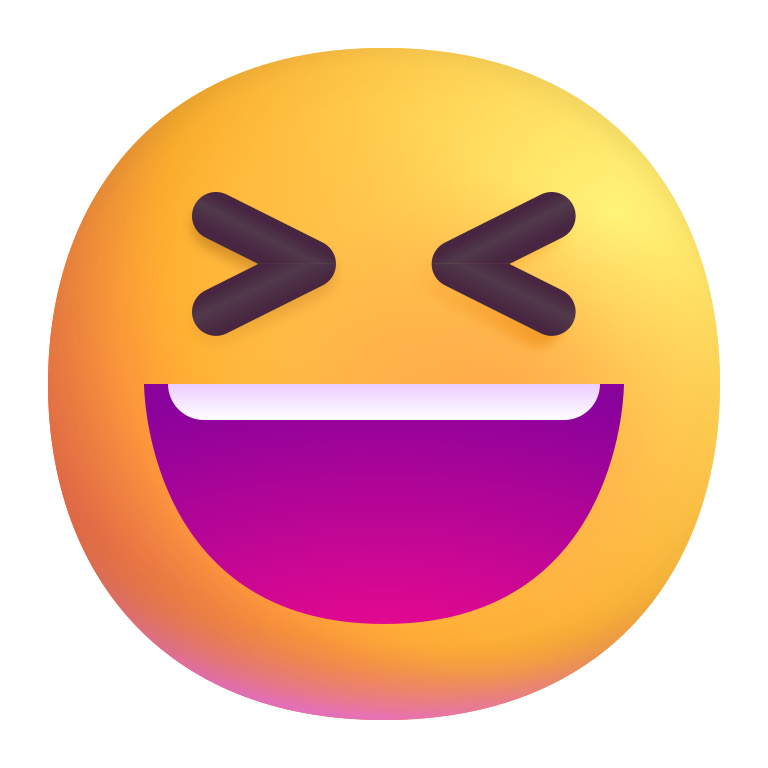
grinning squinting face color